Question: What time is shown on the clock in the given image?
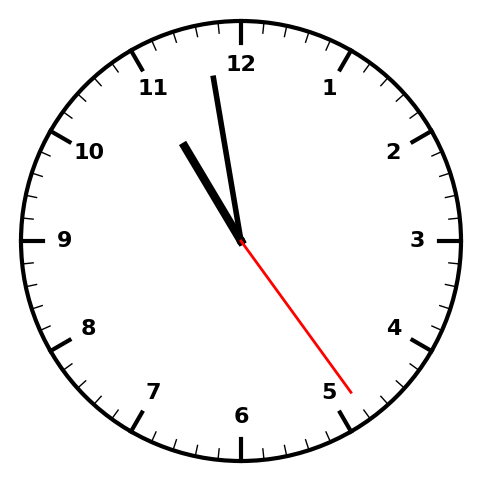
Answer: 10:58:24